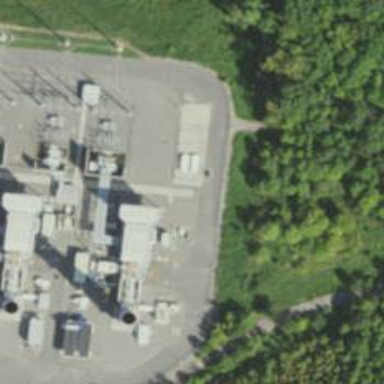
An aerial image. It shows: Gas turbine generator powered by gas.